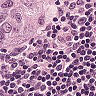
Metastatic tissue present: yes